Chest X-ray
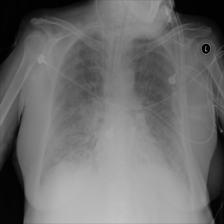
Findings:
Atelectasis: negative
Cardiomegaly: negative
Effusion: negative
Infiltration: negative
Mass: negative
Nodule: negative
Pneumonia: negative
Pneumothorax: negative
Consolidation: negative
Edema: negative
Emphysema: negative
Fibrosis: negative
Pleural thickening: negative
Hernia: negative